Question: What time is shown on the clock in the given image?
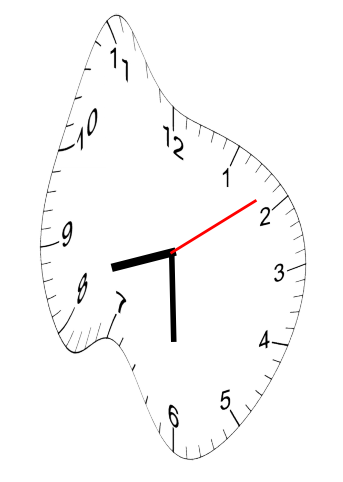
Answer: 08:30:09